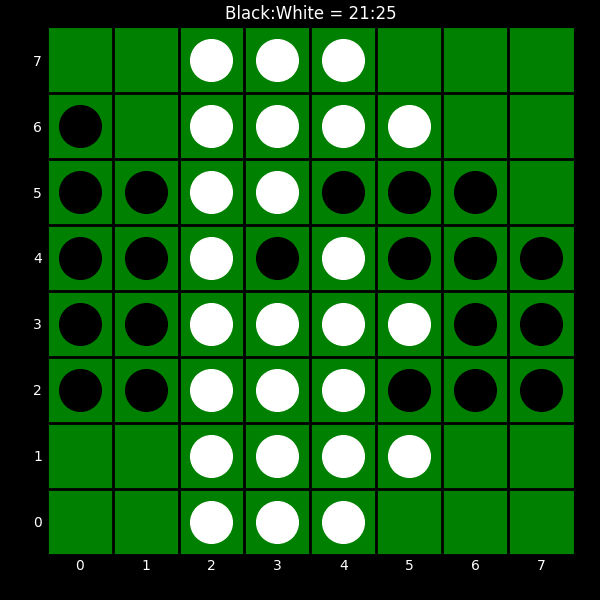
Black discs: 21
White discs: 25